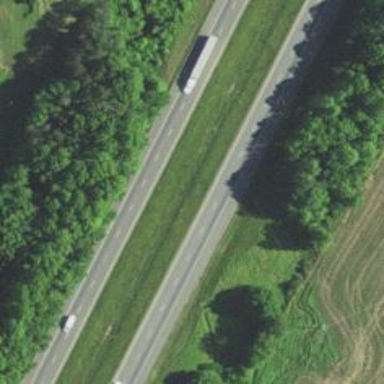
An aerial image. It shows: Motorway.